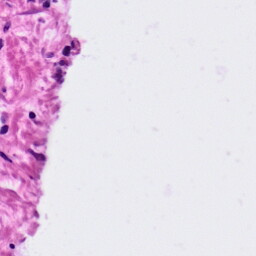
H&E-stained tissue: Ovarian